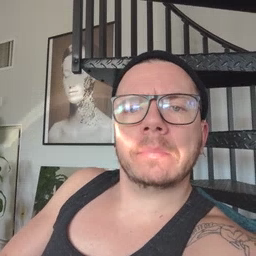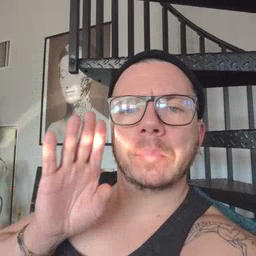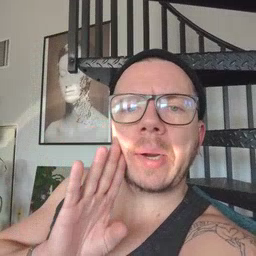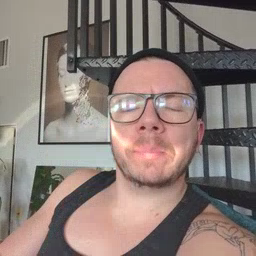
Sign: brown